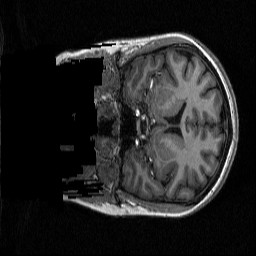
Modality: T1w
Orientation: coronal
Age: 35
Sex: female
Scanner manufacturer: siemens
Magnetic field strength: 3 T
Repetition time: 2.3 s
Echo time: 0.00298 s